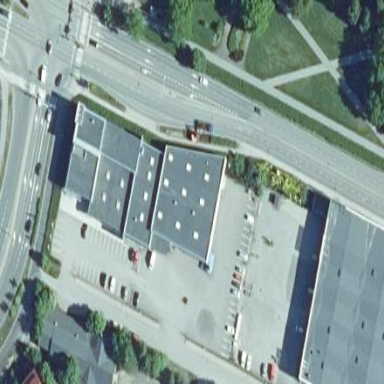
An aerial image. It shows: Office building.